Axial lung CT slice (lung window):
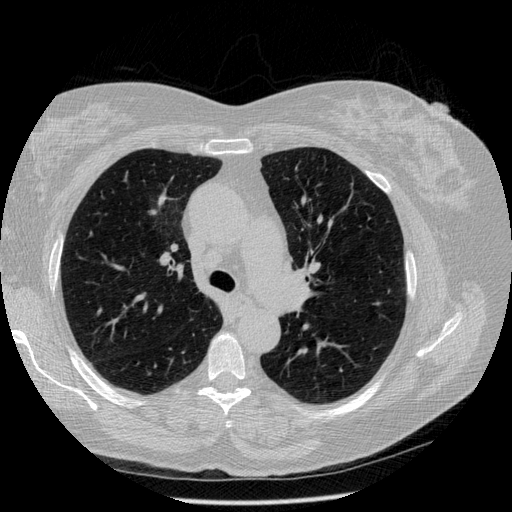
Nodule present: no